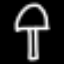
Label: mushroom